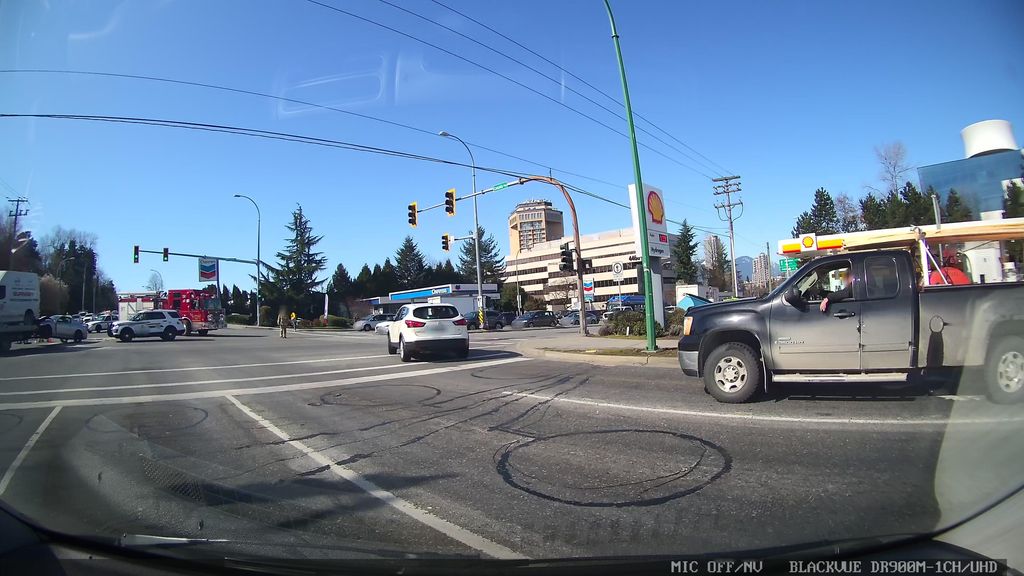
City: vancouver